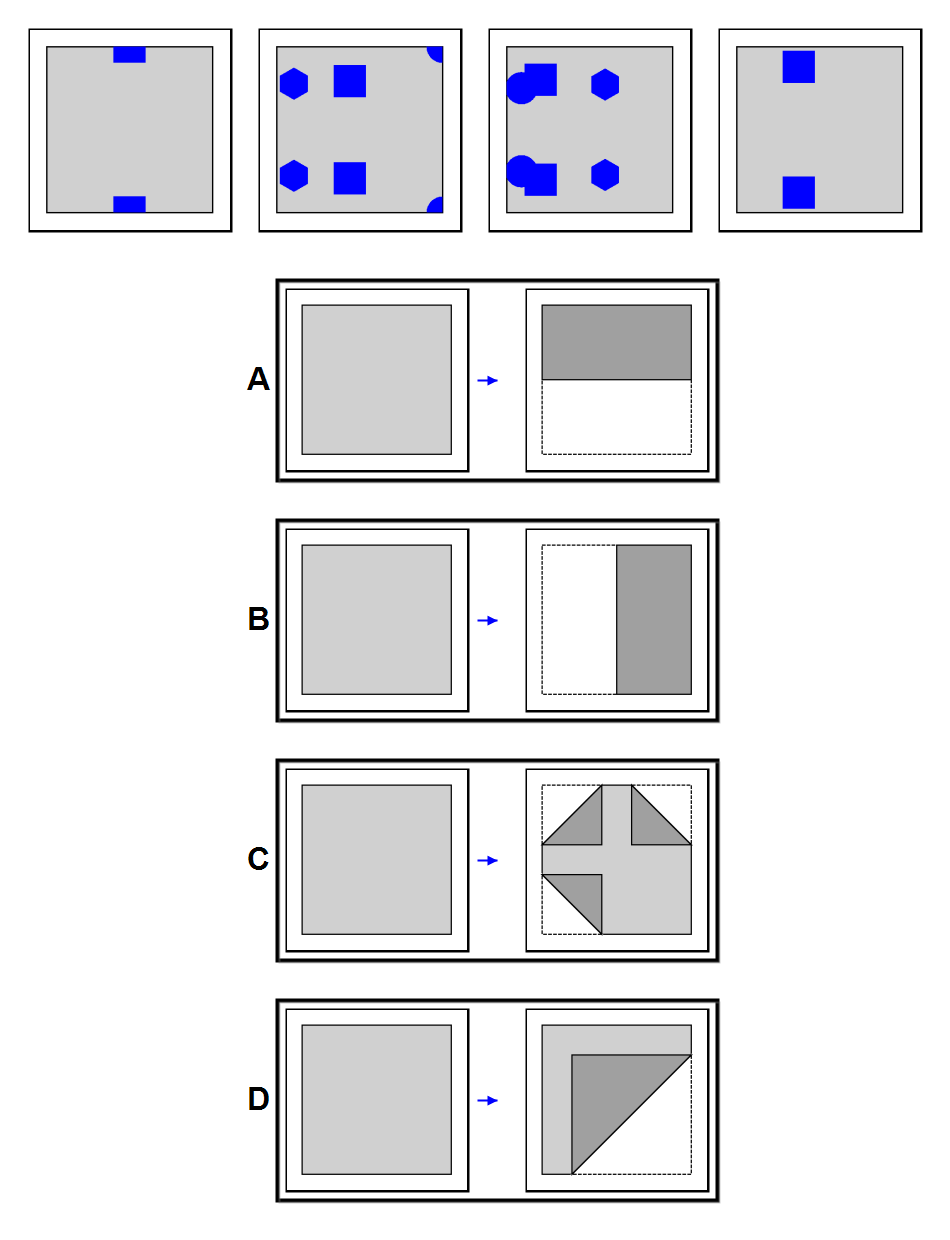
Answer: A